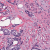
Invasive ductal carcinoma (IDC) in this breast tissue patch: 1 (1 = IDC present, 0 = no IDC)